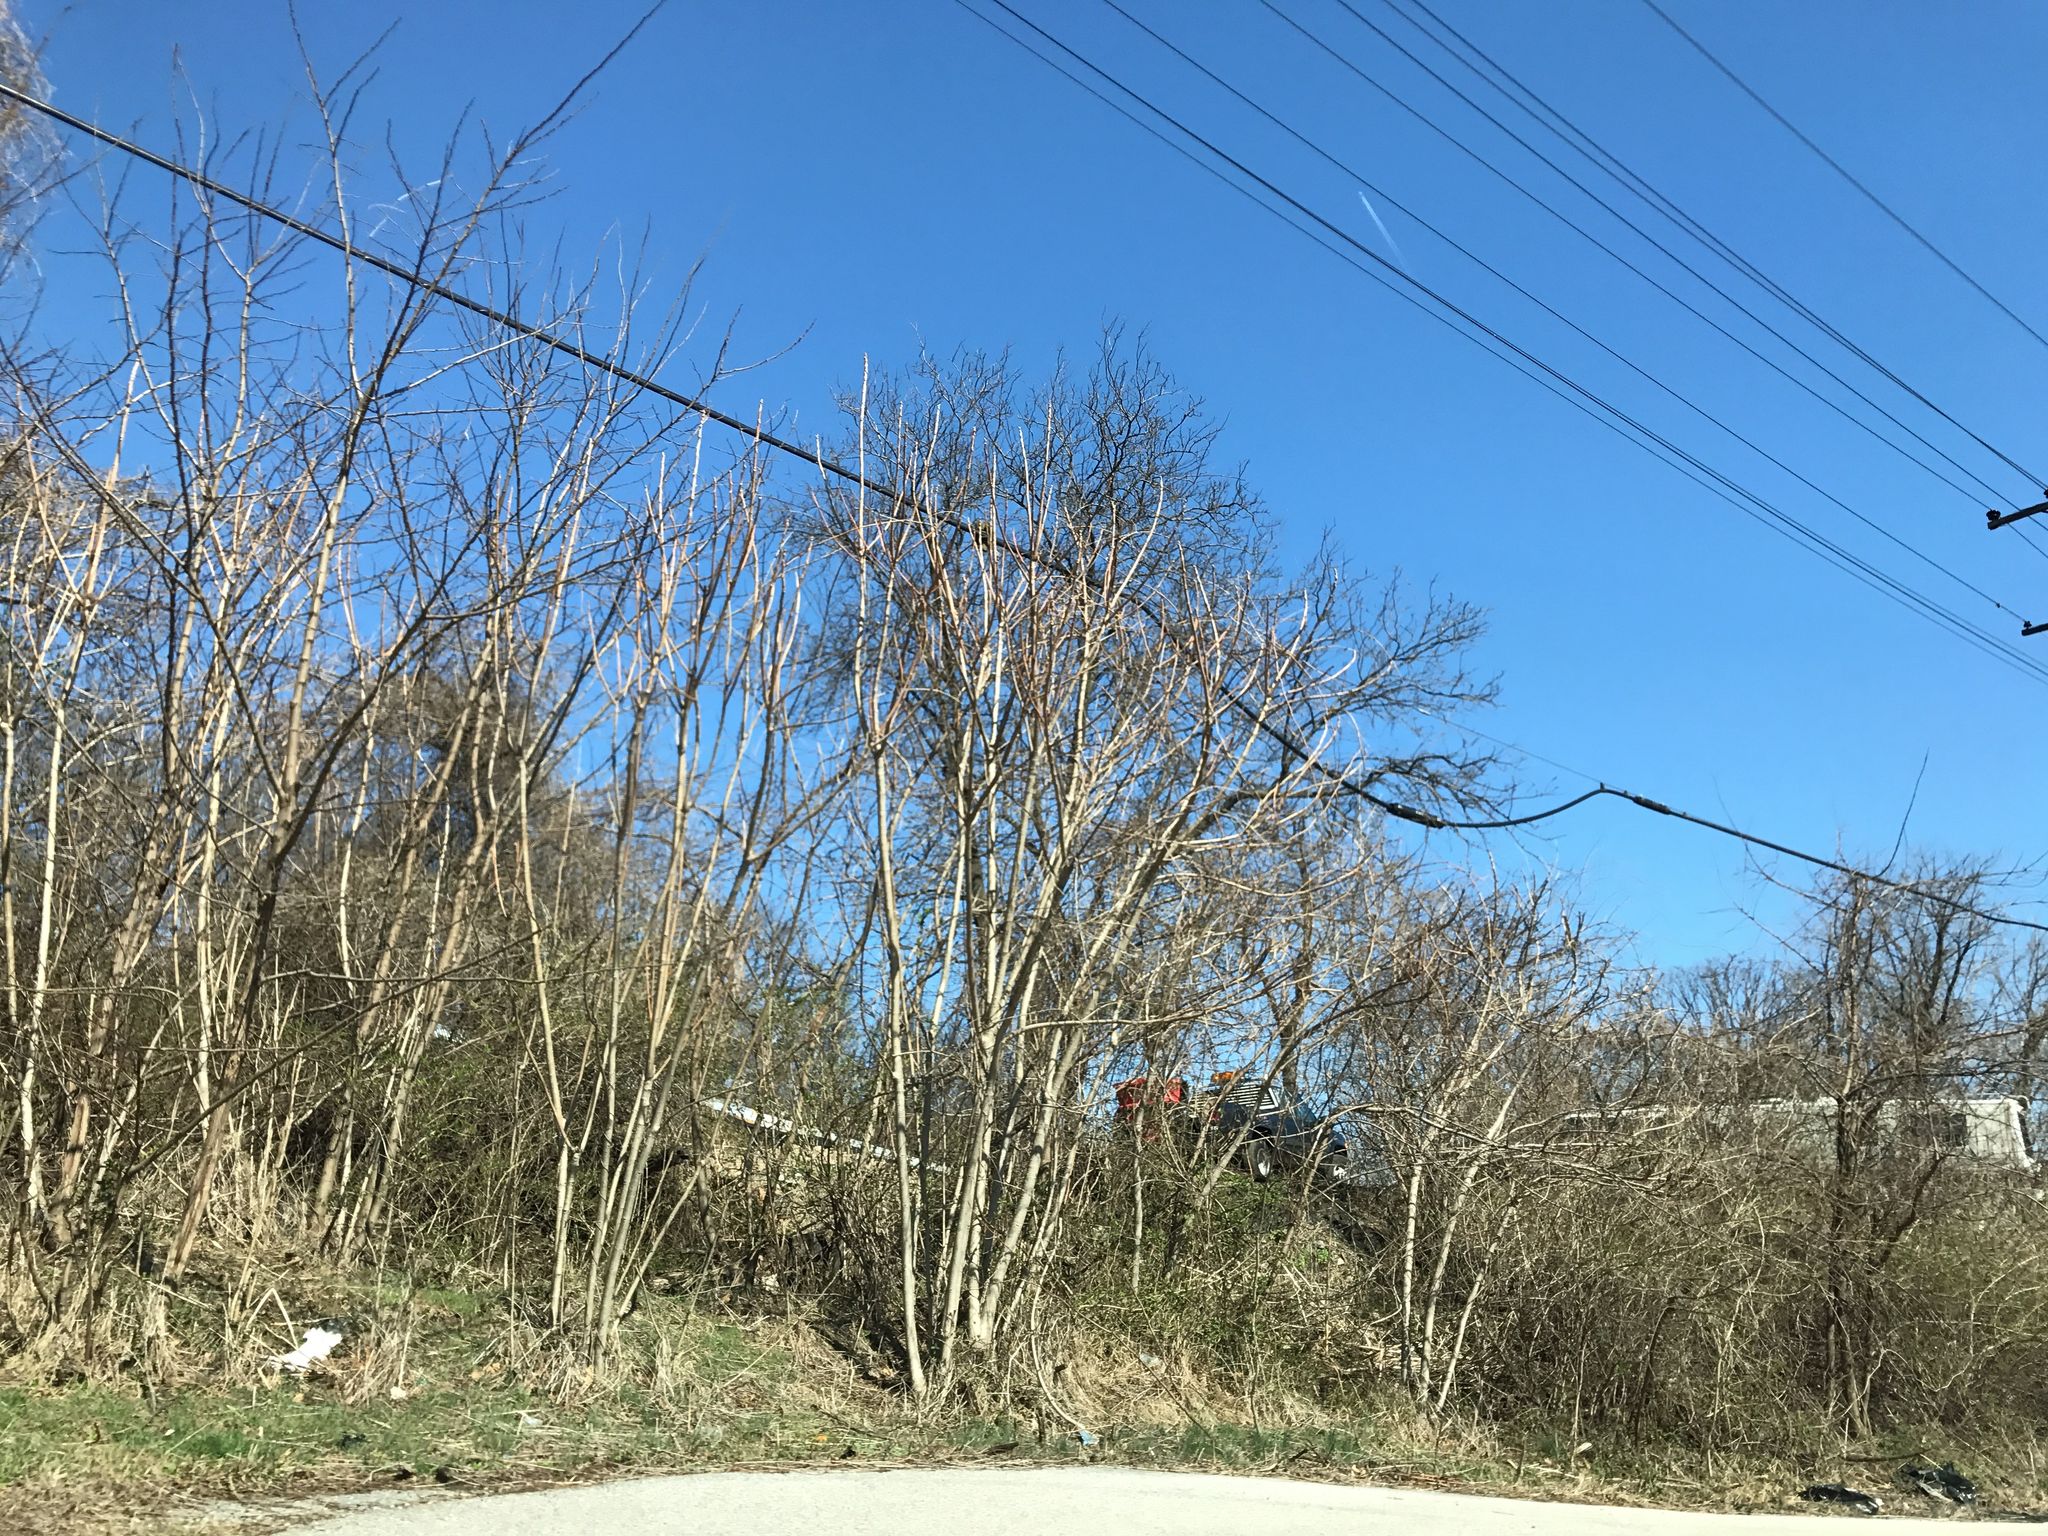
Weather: snowy
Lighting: day
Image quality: good
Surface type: fields
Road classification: service, residential, unclassified
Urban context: very low density rural
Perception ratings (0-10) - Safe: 1.59, Lively: 5.19, Beautiful: 5.32, Boring: 3.75, Depressing: 3.04, Wealthy: 2.11